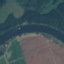
Land use / land cover class: River